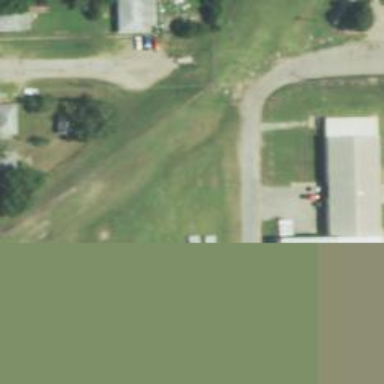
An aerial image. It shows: Driveway.